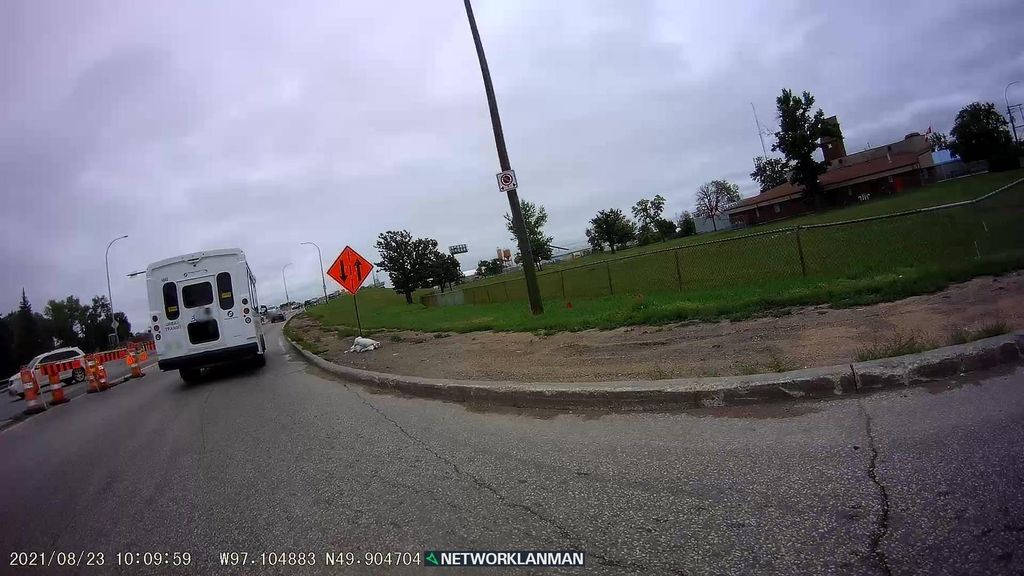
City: winnipeg